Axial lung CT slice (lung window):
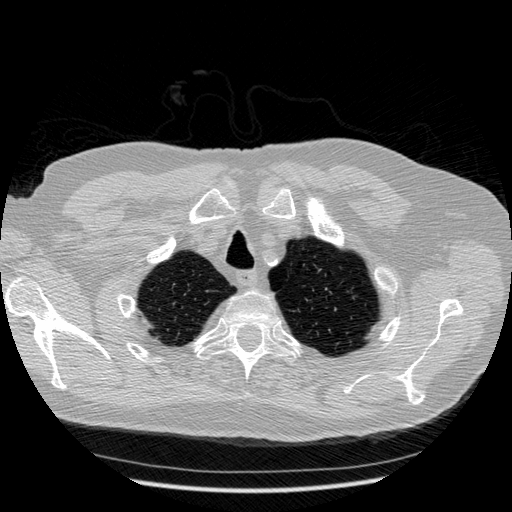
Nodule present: no